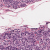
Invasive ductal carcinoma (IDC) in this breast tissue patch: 1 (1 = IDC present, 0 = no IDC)